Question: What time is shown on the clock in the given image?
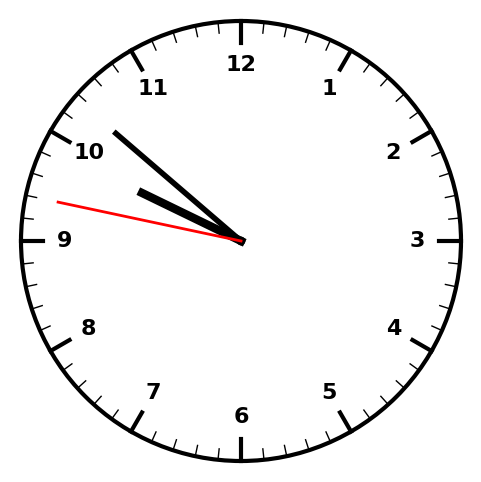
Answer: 09:51:47